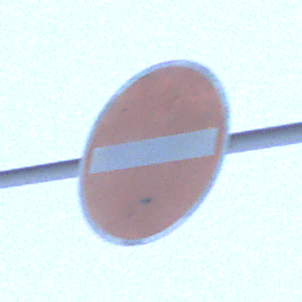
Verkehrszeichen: VerbotDerEinfahrt
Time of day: Midday
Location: Outdoor (Nature)
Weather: Overcast
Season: Winter
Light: Natural